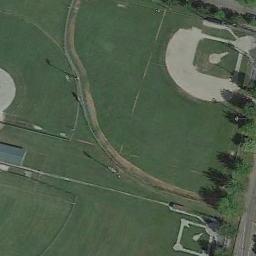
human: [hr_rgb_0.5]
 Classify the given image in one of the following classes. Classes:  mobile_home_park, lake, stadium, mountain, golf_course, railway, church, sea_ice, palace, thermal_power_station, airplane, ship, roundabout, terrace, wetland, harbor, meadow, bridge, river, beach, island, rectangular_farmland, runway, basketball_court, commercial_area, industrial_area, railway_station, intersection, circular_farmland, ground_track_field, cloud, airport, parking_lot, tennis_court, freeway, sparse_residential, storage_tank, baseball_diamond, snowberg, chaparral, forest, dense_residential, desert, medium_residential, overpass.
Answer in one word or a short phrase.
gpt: baseball_diamond